Question: I have a couple of MVC projects which use SQL CE 4.0 and Entity Framework. Since moving to Visual Studio 2012 I keep getting the following error (not every time, but frequently)
LoaderLock was detected
Attempting managed execution inside OS Loader lock. Do not attempt to run managed code inside a DllMain or image initialization function since doing so can cause the application to hang.
The error does not occur if I go back to using VS 2010, which makes me fairly certain it is an issue with Visual Studio rather than my code, but I would like someone to confirm that for me!
The problem always seems to occur when the Dispose() method of the dbcontext is called. Here is a screenshot of the Exception Assistant:

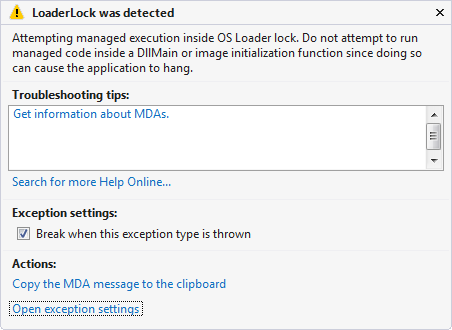
Answer: I <URL>. As it is warning that the application could hang, if your program doesn't hang, then you're probably fine.
> The problem can be solved in the same way though, by switching off the
MDA:Debug -> Exceptions -> Managed Debug Assistantsand unchecking the LoaderLock item.